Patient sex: F
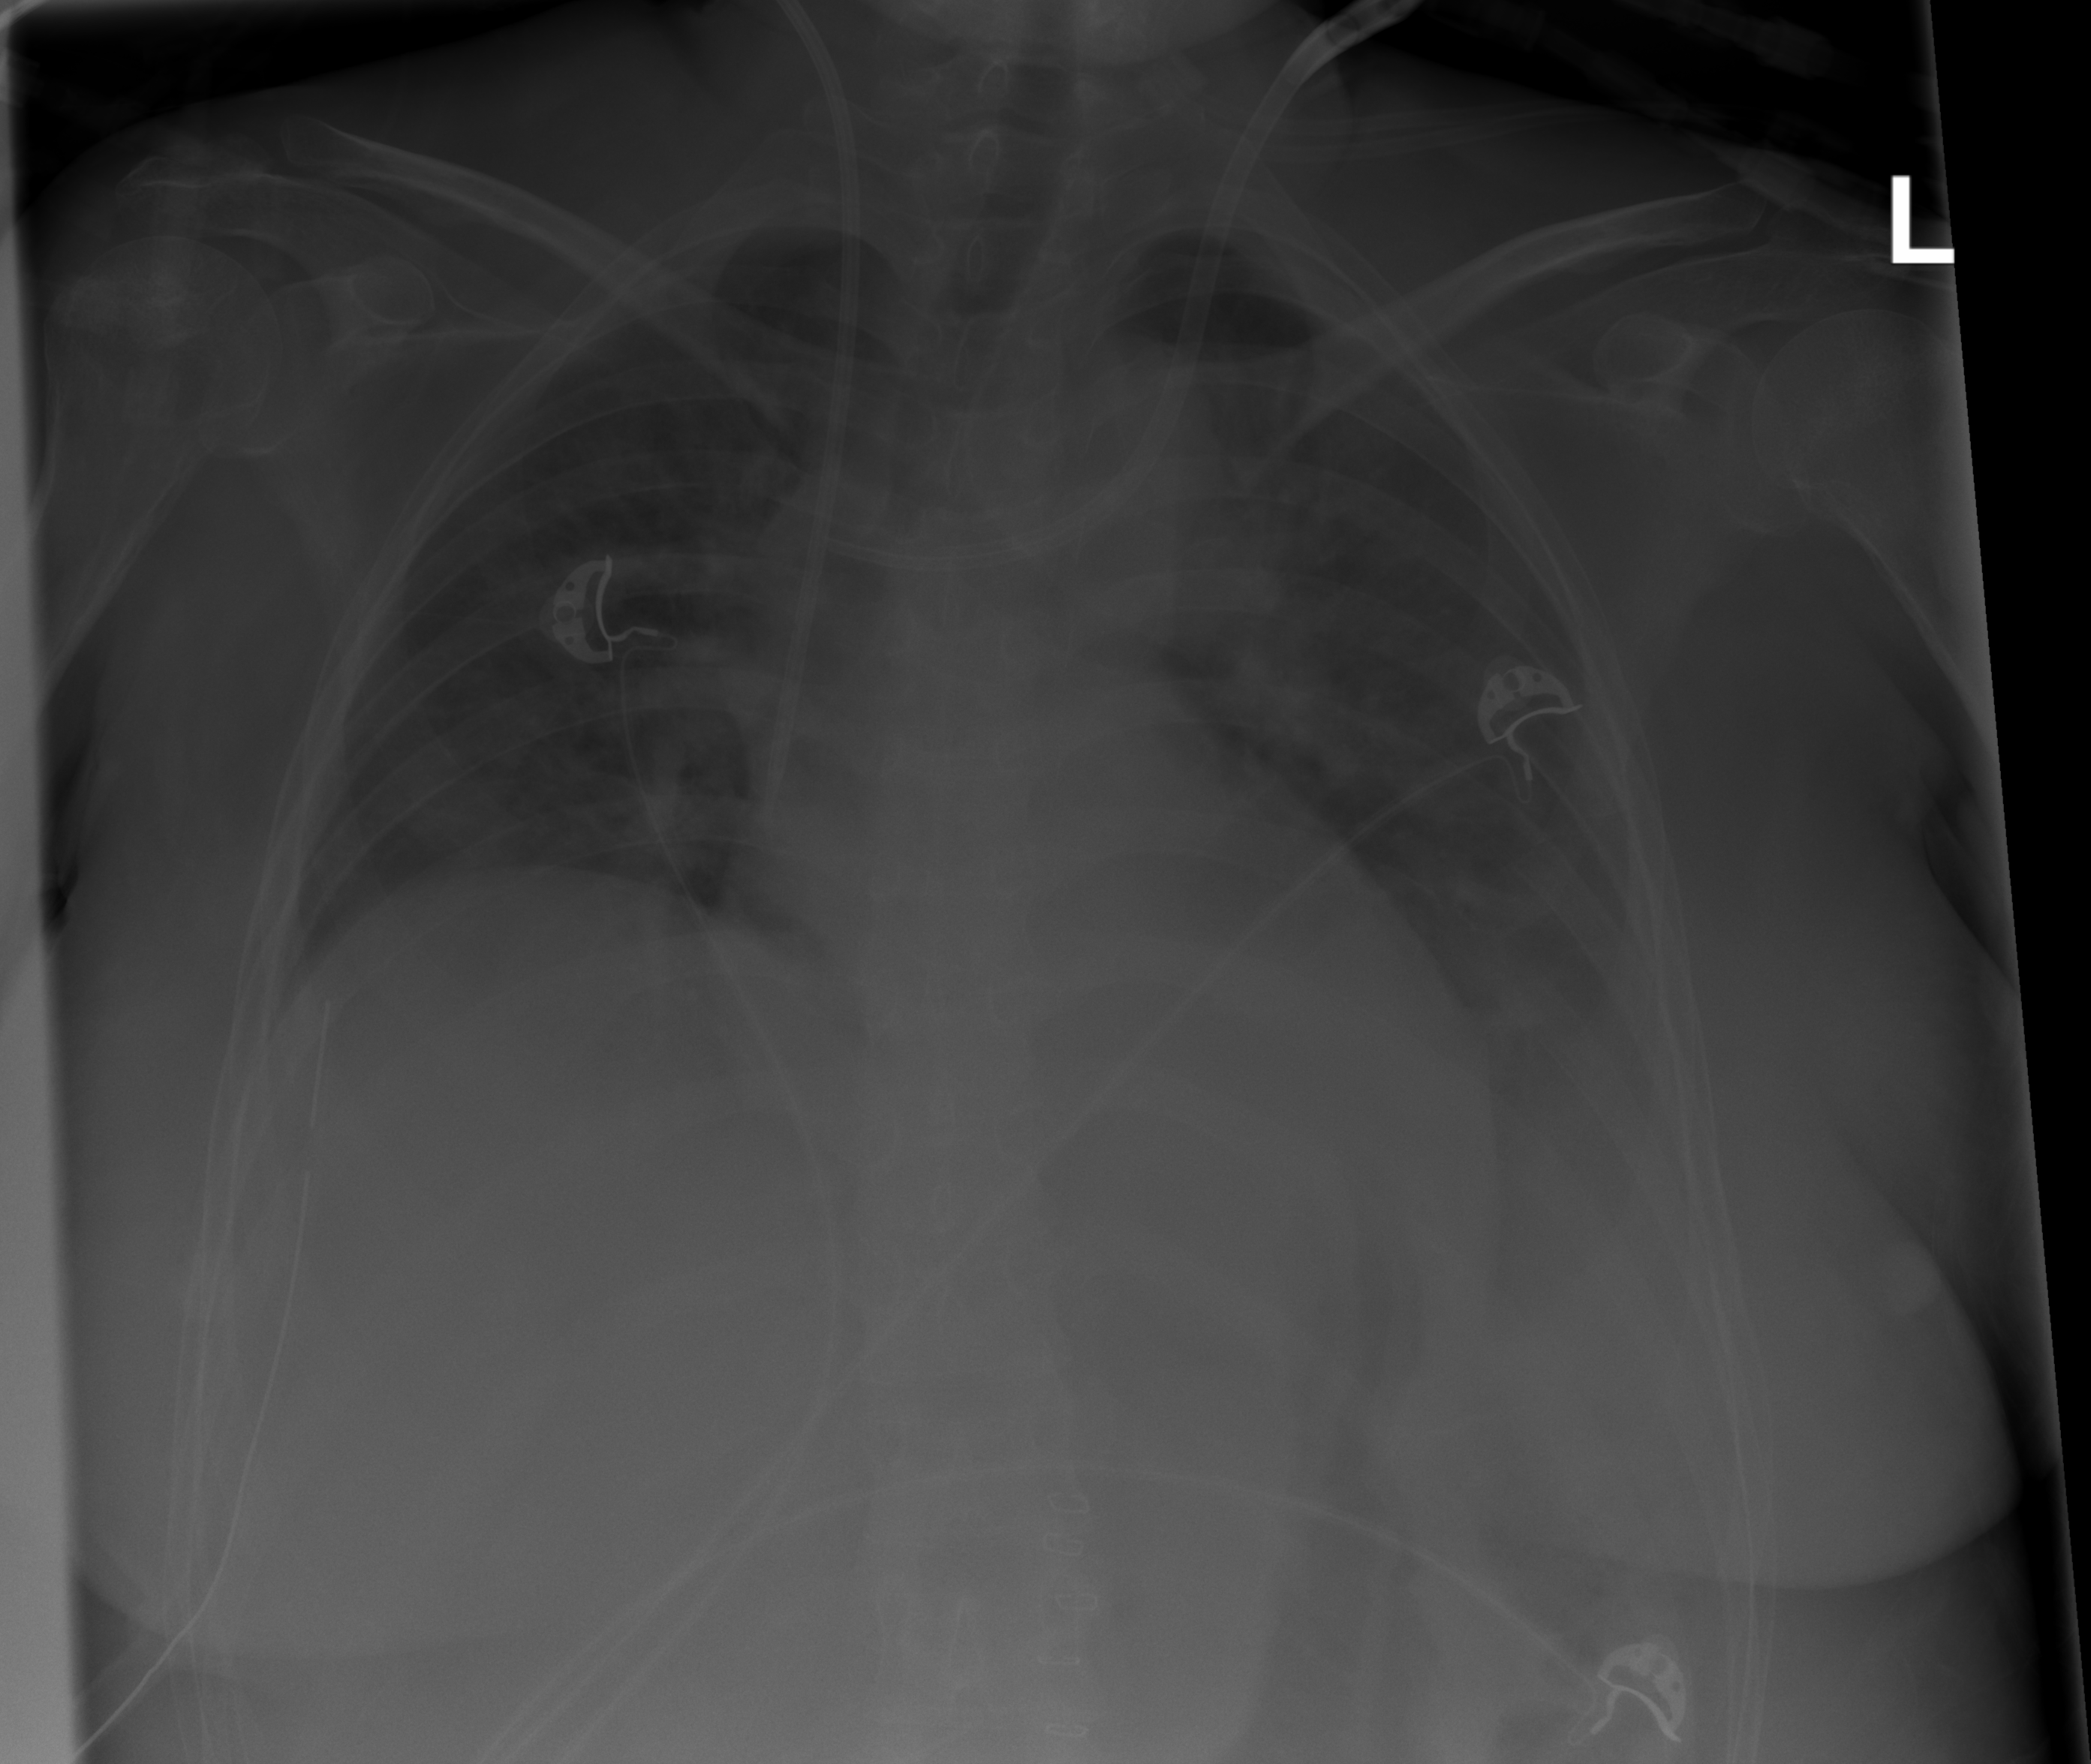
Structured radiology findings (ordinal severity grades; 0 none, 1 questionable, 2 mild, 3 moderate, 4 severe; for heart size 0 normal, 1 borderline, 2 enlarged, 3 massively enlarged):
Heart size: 2
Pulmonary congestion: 3
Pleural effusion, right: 0
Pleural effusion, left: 3
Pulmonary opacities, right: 2
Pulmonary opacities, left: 3
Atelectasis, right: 2
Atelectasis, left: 2